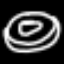
Label: donut